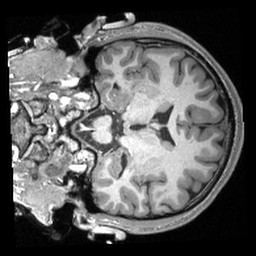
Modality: T1w
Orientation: coronal
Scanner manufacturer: siemens
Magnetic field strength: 3 T
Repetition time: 2.3 s
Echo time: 0.00308 s